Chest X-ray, AP view. Patient: 86 years old, sex F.
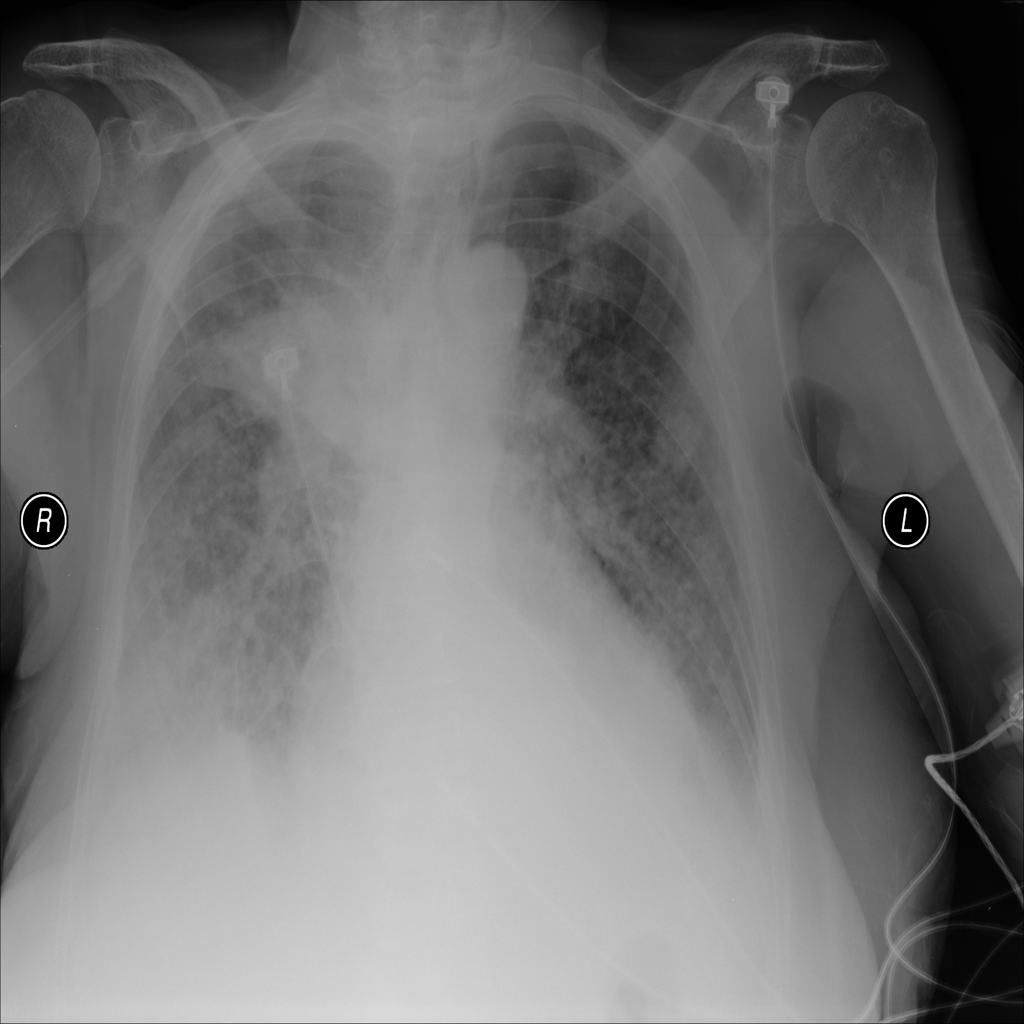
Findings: Infiltration, Nodule